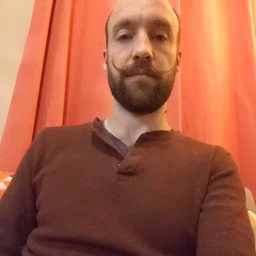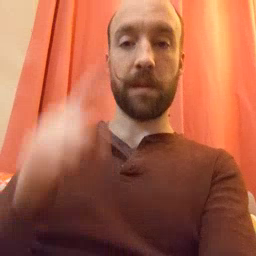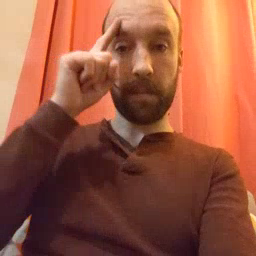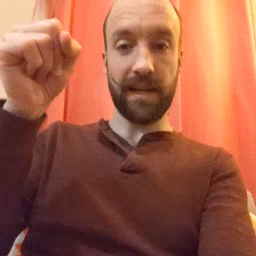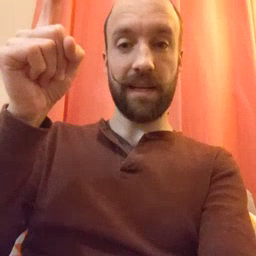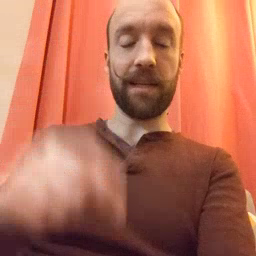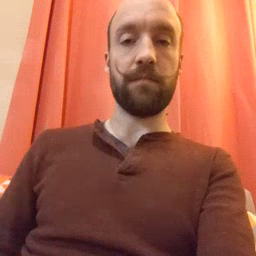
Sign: penny